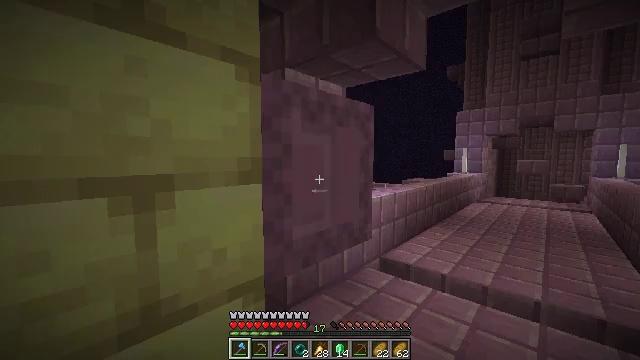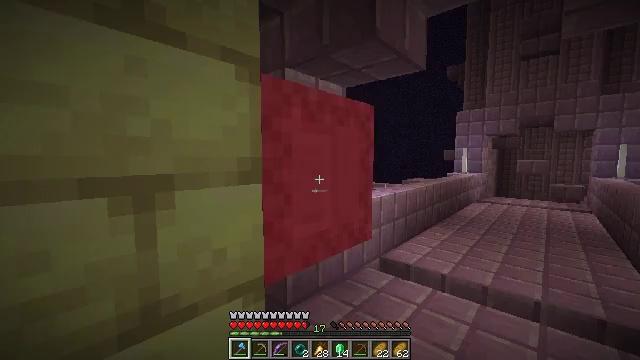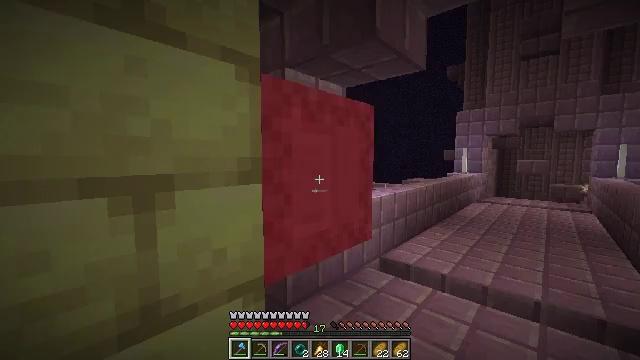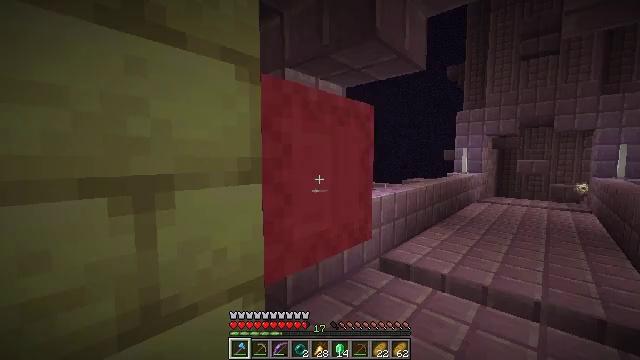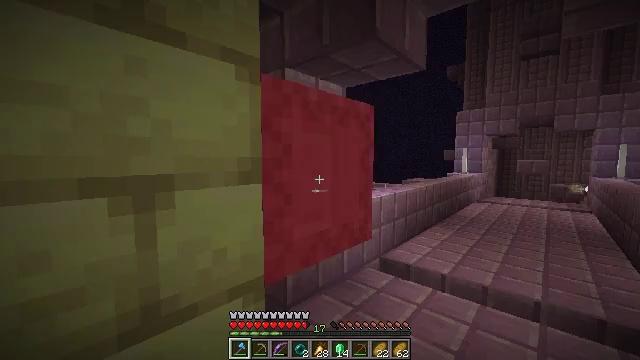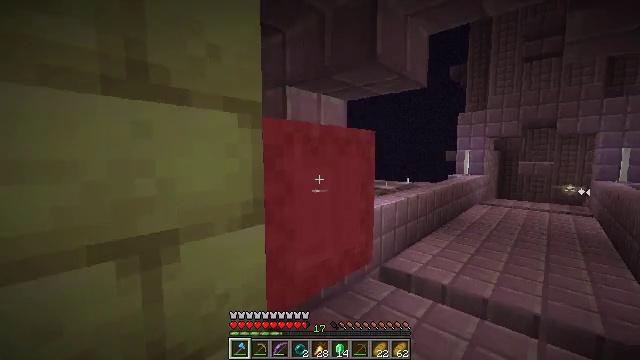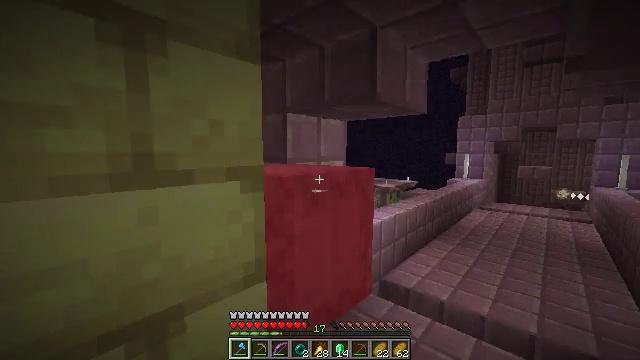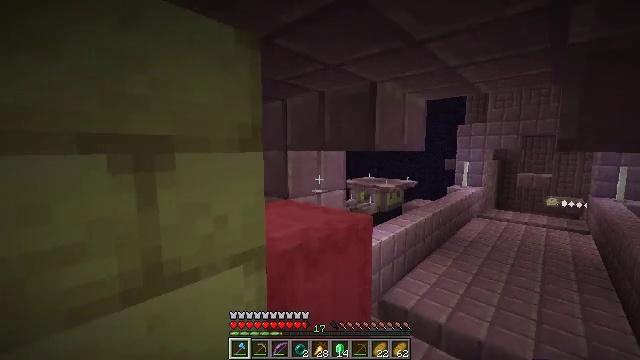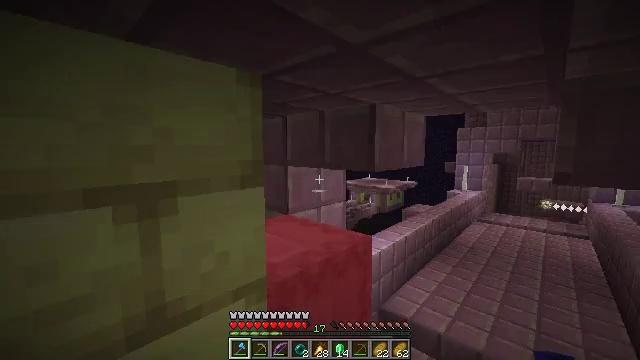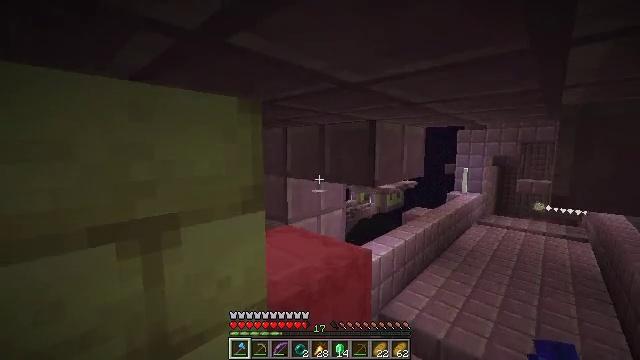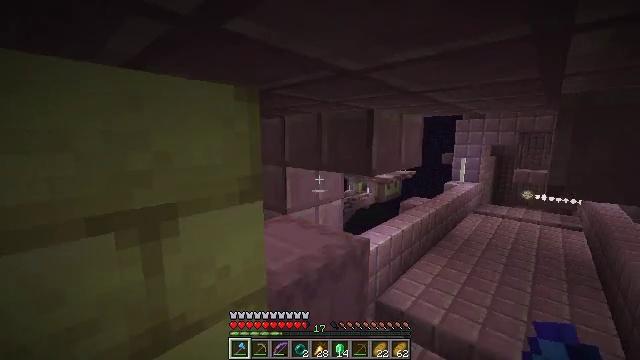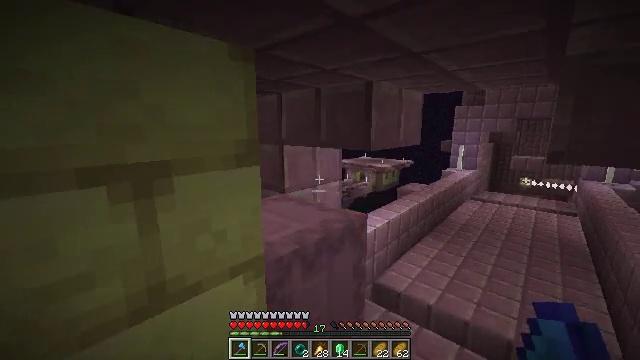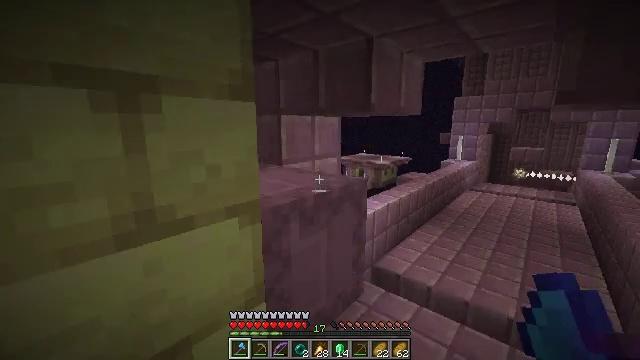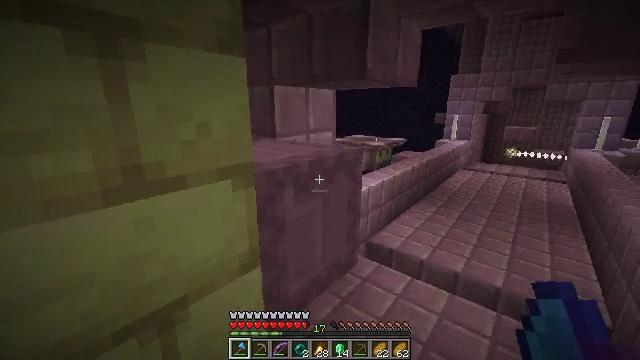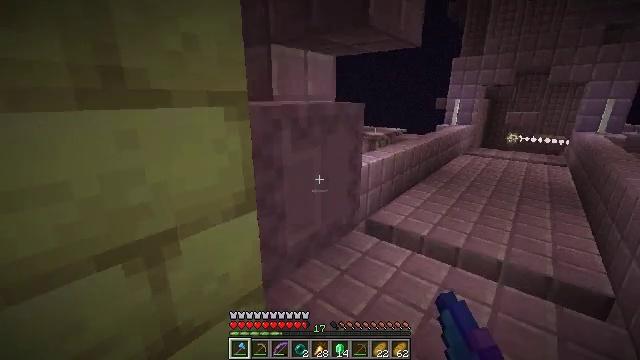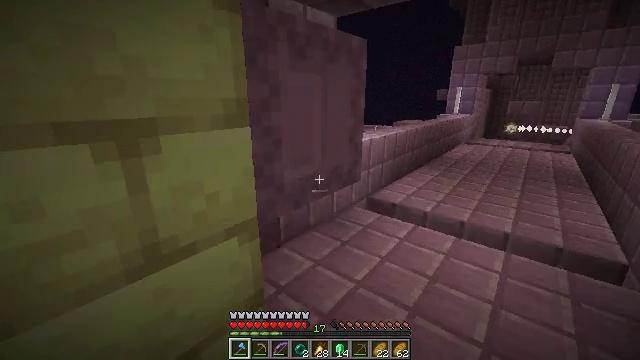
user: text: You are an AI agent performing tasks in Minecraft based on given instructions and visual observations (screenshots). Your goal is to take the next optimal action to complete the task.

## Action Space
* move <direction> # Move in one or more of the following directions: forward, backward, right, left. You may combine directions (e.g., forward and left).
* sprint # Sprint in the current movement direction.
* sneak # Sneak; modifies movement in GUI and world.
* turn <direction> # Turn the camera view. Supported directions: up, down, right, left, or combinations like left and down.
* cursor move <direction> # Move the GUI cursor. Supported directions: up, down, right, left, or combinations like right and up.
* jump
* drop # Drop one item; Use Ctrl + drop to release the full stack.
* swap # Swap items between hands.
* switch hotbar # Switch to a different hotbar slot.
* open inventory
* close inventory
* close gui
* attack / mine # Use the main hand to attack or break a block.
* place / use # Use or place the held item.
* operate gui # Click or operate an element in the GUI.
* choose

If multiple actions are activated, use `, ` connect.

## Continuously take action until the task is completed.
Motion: motion action
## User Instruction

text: Hunt enemies.
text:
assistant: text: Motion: no_op
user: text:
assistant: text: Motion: no_op
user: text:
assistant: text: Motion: no_op
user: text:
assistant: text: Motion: no_op
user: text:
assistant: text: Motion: jump
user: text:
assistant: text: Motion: jump
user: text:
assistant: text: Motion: jump
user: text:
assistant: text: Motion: jump
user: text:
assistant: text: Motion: jump
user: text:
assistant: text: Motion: turn down, jump
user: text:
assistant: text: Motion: turn down
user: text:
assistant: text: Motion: no_op
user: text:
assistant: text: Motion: turn right and down, attack / mine
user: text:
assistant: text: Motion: turn down, attack / mine
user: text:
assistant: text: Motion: attack / mine
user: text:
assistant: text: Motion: attack / mine
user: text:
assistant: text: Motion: no_op
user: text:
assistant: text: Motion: jump